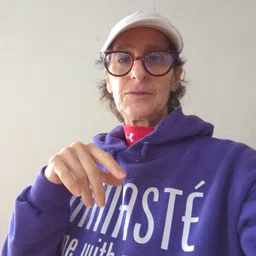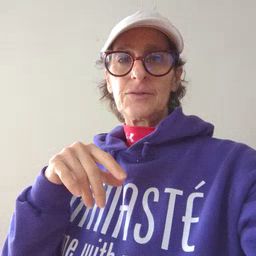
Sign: ear